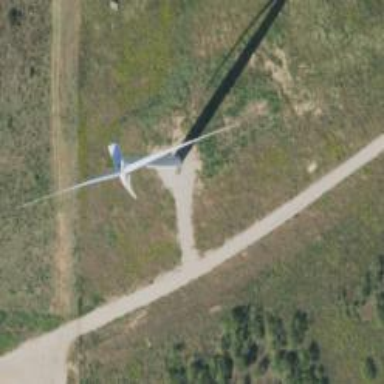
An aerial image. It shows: Wind generator powered by horizontal axis wind turbine.